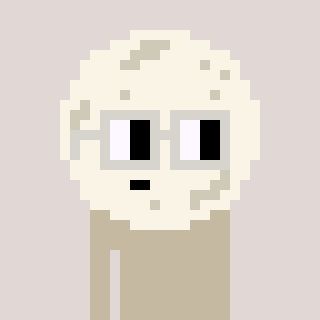
a pixel art character with square light gray glasses, a moon-shaped head and a teal-colored body on a warm background